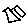
Label: triangle